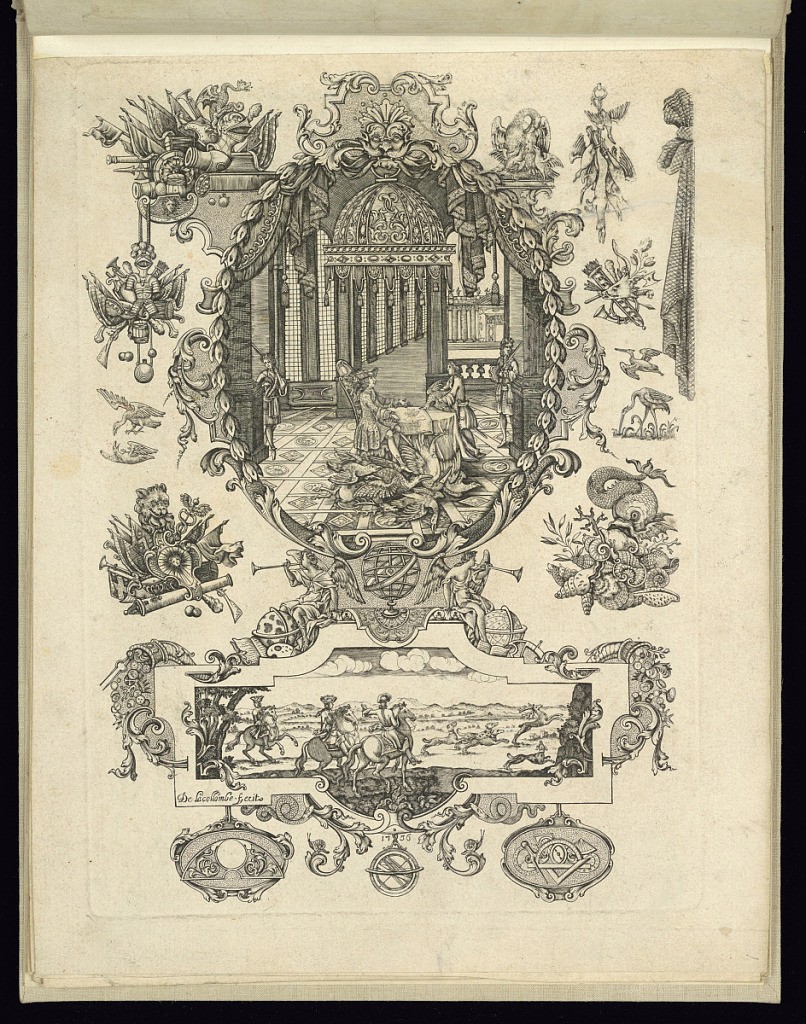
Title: Designs for Firearms Ornament and Hunting Scenes
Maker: de La Collombe, French, active 1702 – 1739
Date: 1736
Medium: Etching and engraving on laid paper
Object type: Print
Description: Two scenes relating to hunting and designs for firearms ornament. A central oval vignette depicting an interior with men, firearms and a pile of dead birds and fowl. The scene is framed with leaves, fronds, sprigs, strapwork ornament and a mascaron. A smaller rectangular scene below depicts three men hunting on horseback within a landscape. The scene is framed by two cornucopia, globes and winged figures of victory. The two central scenes are surrounded by vignettes of trophies made of dead birds and weapons, armor and flags, the head of Apollo, his attributes and a dolphin with shells and coral. A knotted textile hangs along the top right margin of the plate. The print is signed and dated along the bottom frame of the lower vignette.